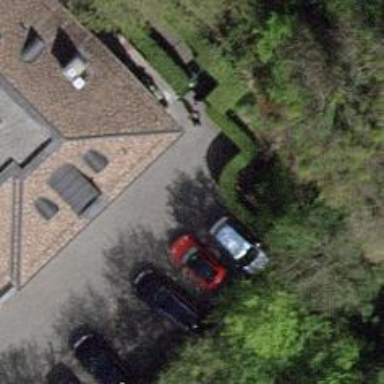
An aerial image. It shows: Parking aisle designated as service road.